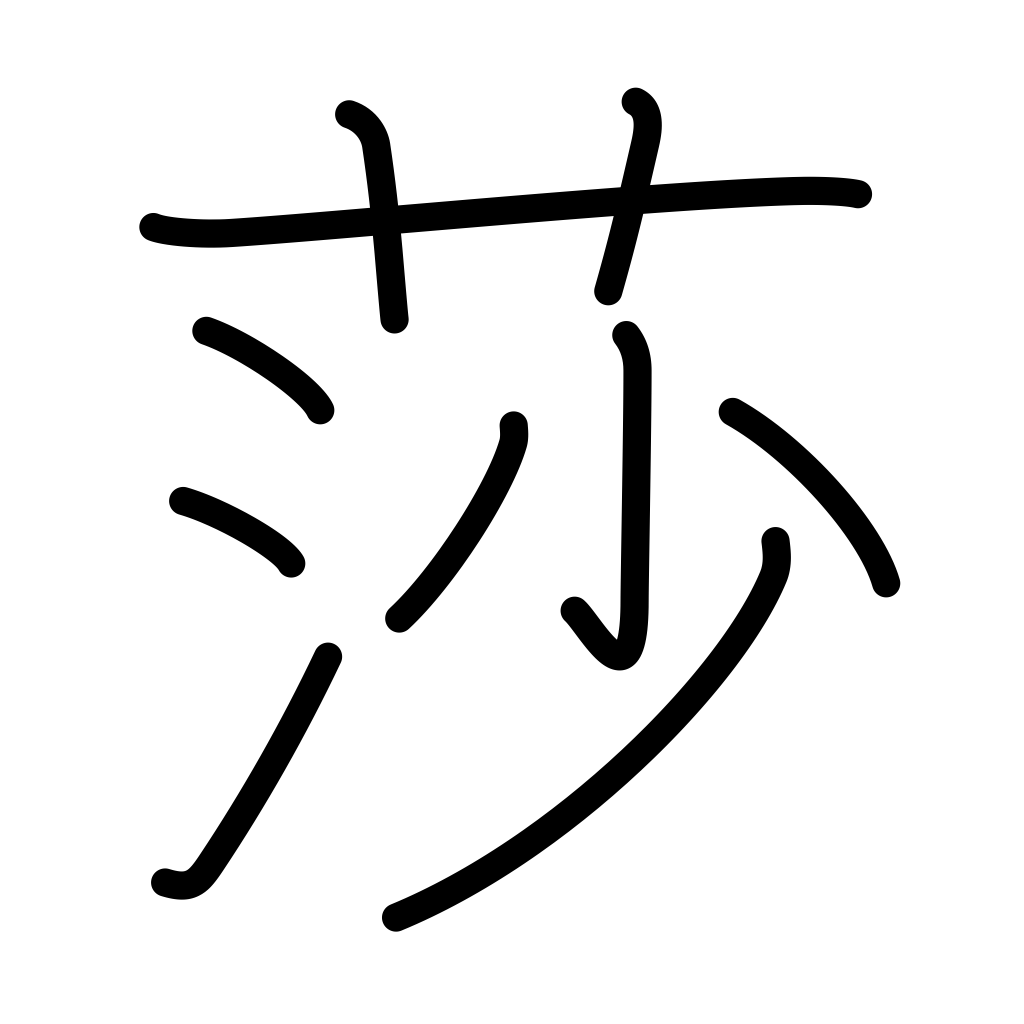
Meaning: sedge